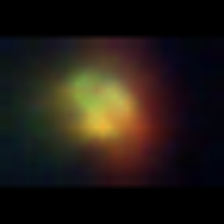
Taxon: NanoPlankton
Group: Other